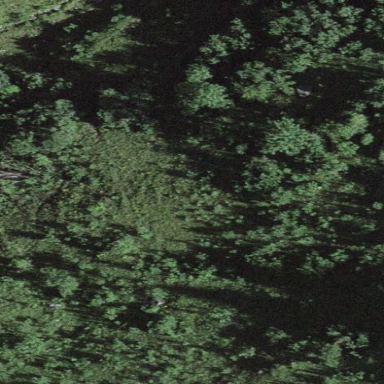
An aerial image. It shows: Patch of scrub vegetation.